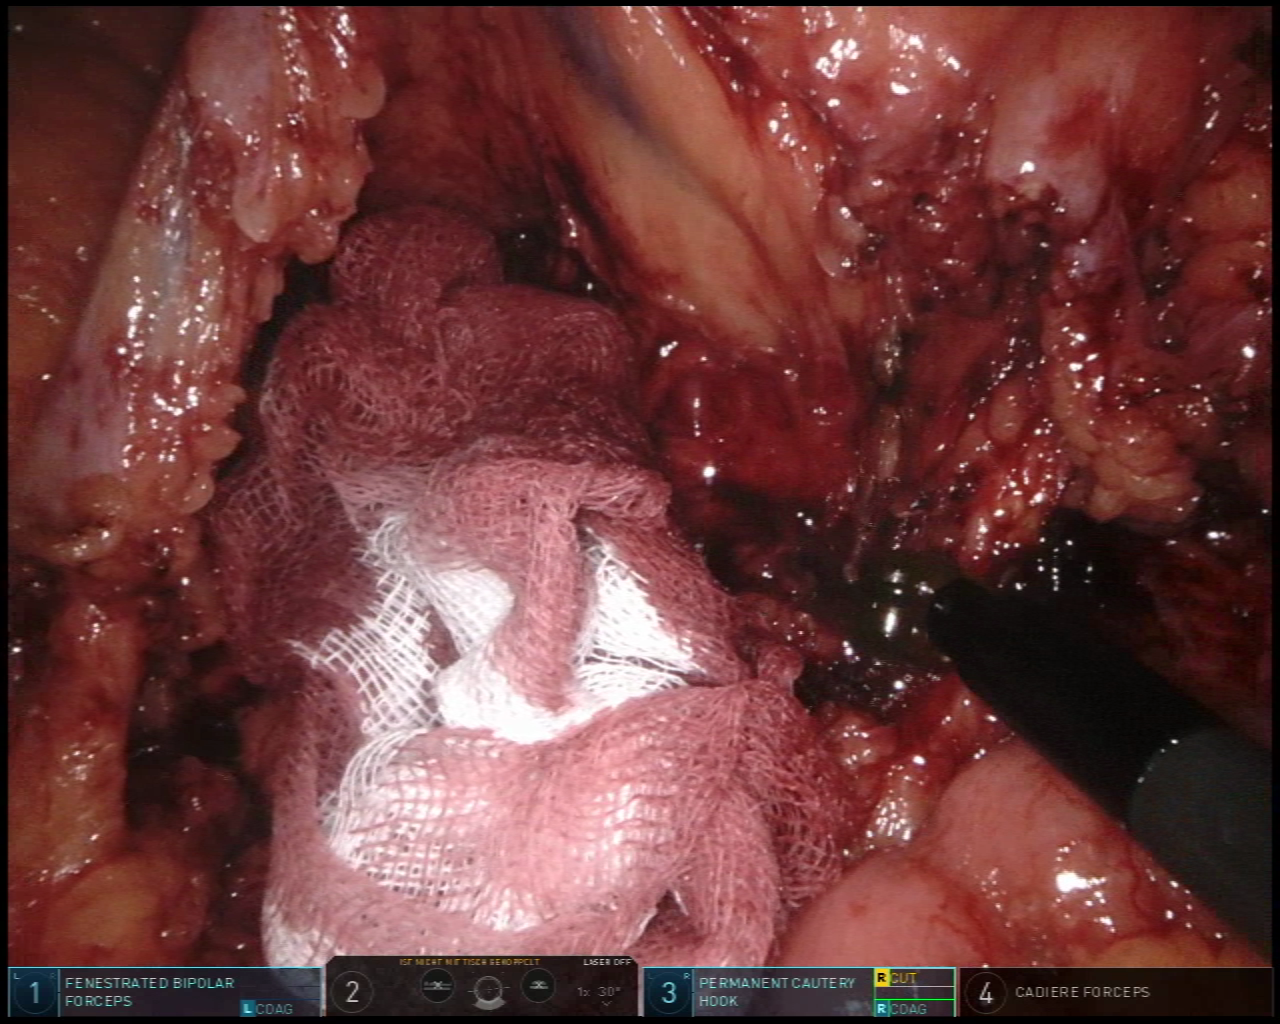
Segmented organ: intestinal_veins
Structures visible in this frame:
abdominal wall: no
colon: no
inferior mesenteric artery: no
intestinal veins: yes
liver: no
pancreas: no
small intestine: yes
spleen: no
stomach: no
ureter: no
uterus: no
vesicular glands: no